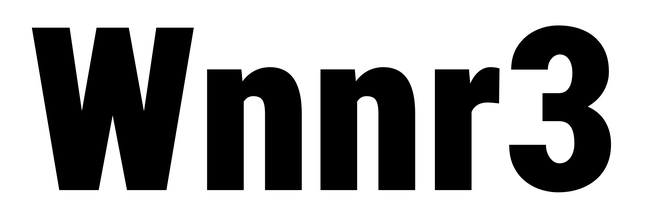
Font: Roboto_Condensed_Black